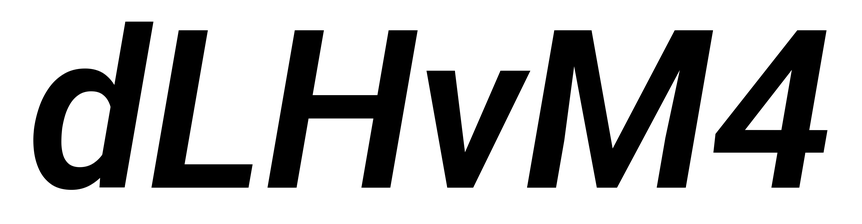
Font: Roboto-Italic_SemiBold_Italic